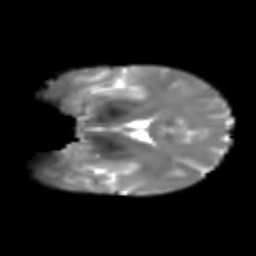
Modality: T2w
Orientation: coronal
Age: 29
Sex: male
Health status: healthy